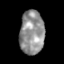
Tissue: skin
Cell type: Epithelial cells
Senescence score: 0.1979
Nuclear area (px): 1047
Mean DAPI intensity: 146.078